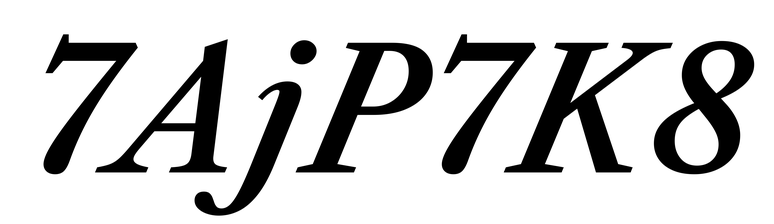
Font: LibreCaslonText-Italic_SemiBold_Italic